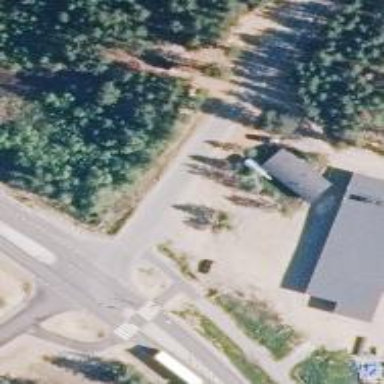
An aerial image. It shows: Road with "give way" sign.